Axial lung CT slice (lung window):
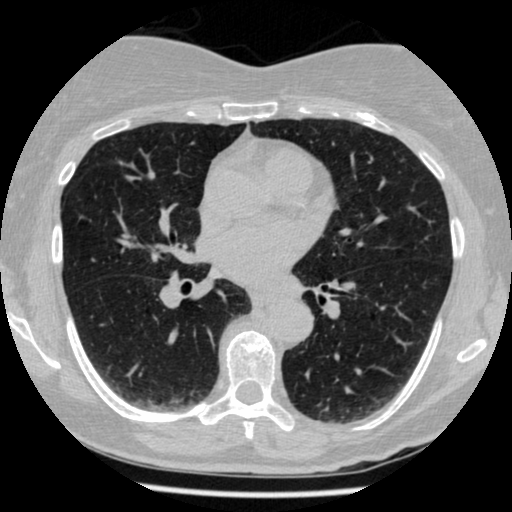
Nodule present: no